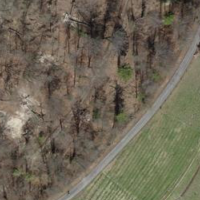
EUNIS habitat code: 44
Species observed at this site:
Maniola jurtina